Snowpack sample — Loveland Pass, Silver Plume, Colorado, USA (1/12/25, 11:40 AM MST)
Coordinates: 39.66, -105.88
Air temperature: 7 °F
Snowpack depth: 140 cm
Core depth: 10 cm
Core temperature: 41 °F
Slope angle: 11°, slope face: 30°
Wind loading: high
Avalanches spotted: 2
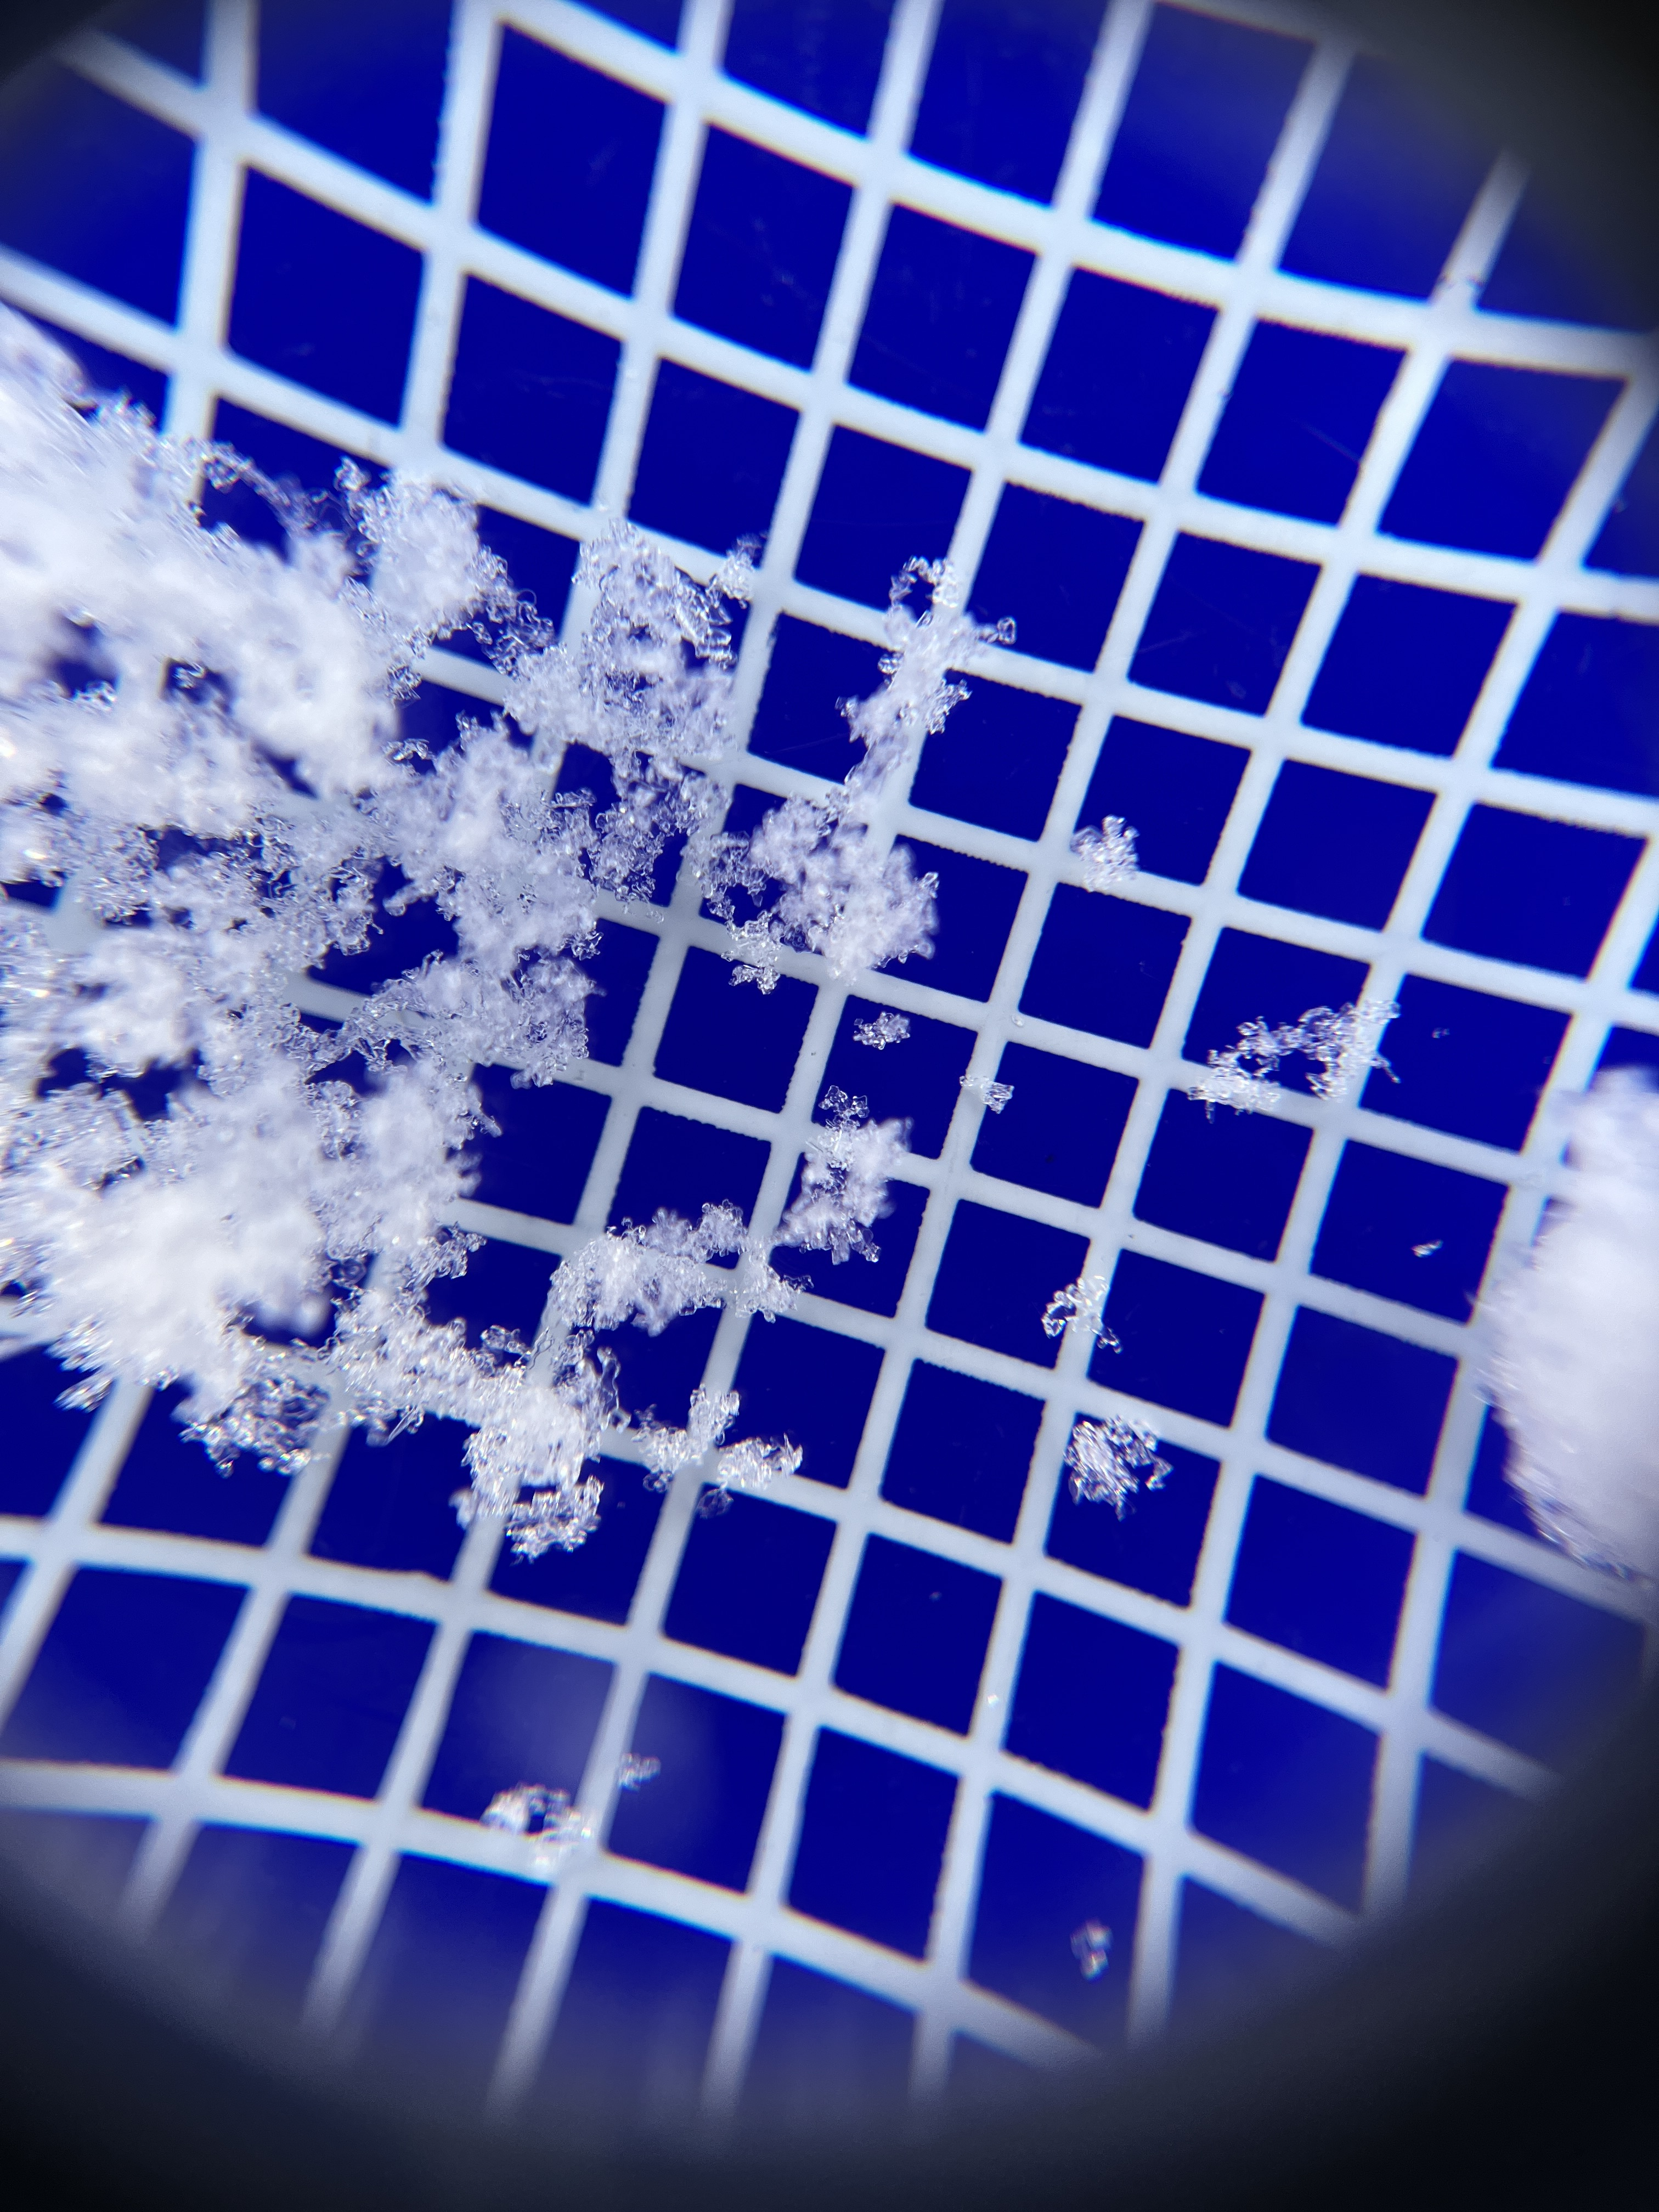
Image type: magnified_profile
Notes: Pilot using slightly modified coring method that took too large segment for snow profile picturing, advised not to use in higher level models. Two avalanche on south face nearby, partially cloudy with light snow in the last 24 hours. Lots of wind loading on eastern features.